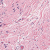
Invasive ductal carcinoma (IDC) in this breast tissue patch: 1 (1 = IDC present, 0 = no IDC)